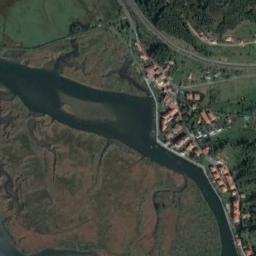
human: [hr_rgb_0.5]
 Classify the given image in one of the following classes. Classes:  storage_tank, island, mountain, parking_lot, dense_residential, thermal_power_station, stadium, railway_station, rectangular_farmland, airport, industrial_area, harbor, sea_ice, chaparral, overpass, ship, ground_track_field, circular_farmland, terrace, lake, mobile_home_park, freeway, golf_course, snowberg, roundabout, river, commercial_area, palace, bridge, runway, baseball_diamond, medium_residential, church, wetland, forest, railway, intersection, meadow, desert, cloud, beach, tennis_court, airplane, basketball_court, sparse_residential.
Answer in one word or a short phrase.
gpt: river